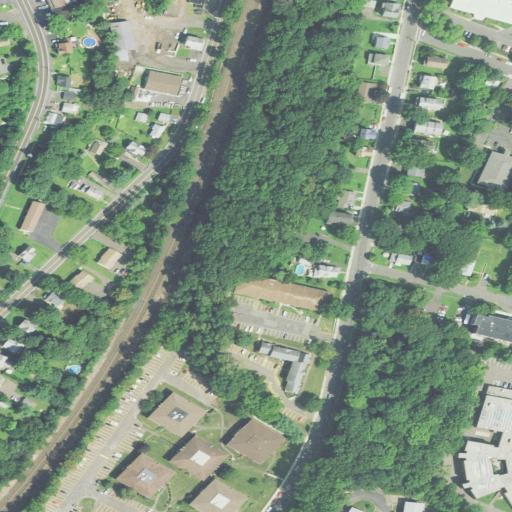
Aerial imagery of mountain in Connecticut named Markham Hill containing low intensity development, open development, medium intensity development, and high intensity development